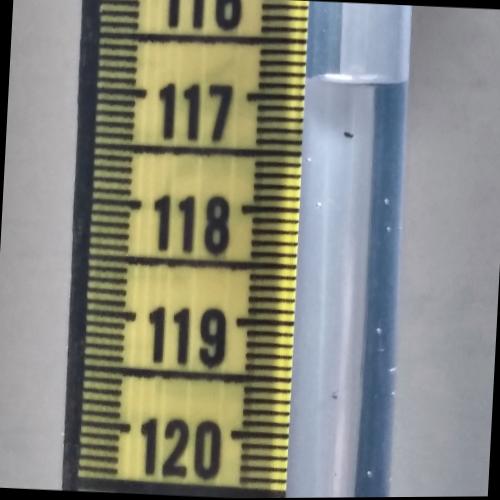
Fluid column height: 116.9 cm